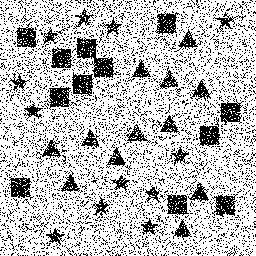
Squares: 12
Triangles: 12
Stars: 12
Total shapes: 36